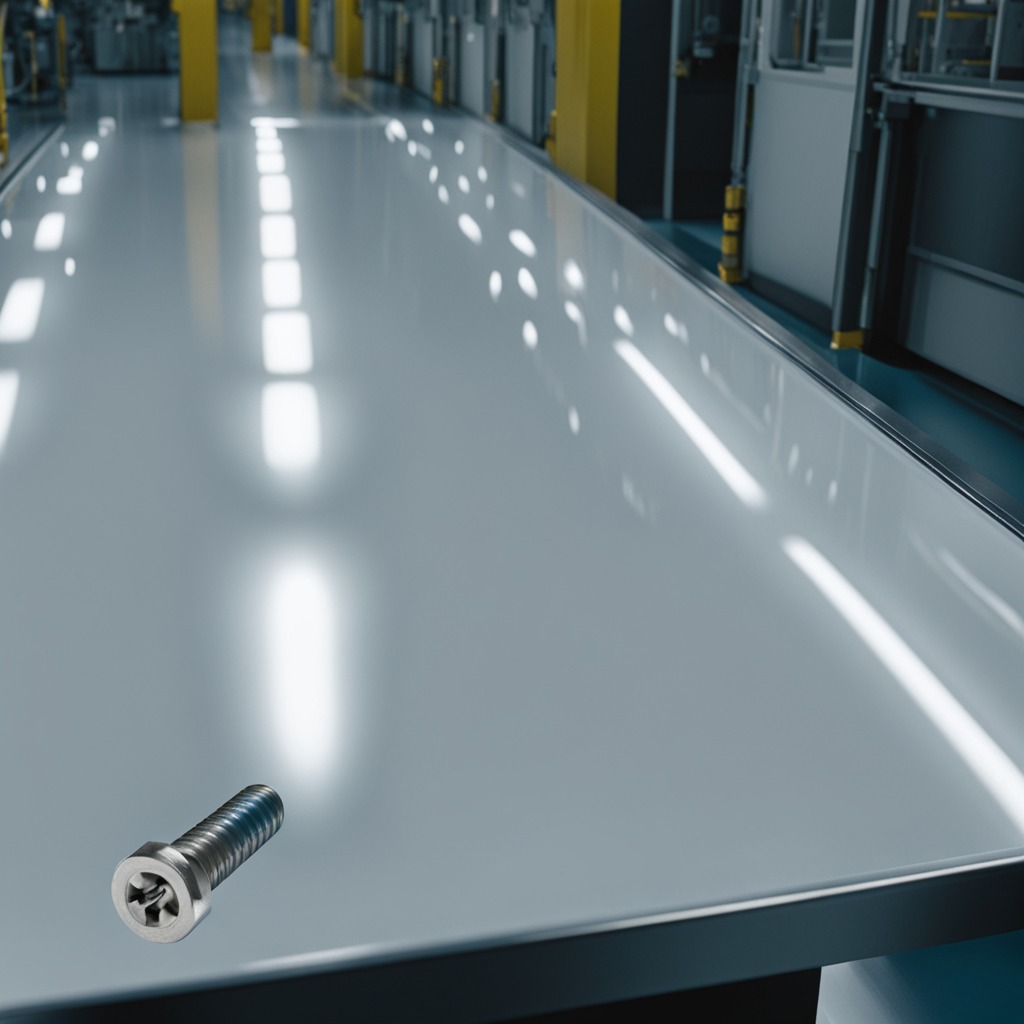
A metal screw is lying on a high-gloss table in a ship maintenance bay industrial lighting.